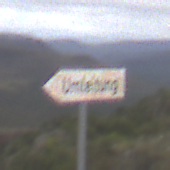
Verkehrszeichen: UmleitungswegweiserLinksweisend
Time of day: Midday
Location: Outdoor (Nature)
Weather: Overcast
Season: NotSpecified
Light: Natural